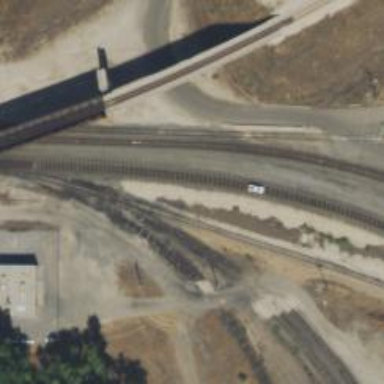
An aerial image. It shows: Rail spur service.